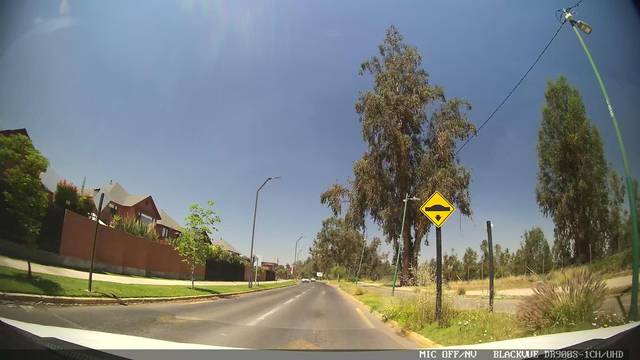
Region: Chile
Coordinates: -33.497, -70.543